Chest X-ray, PA view. Patient: 48 years old, sex F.
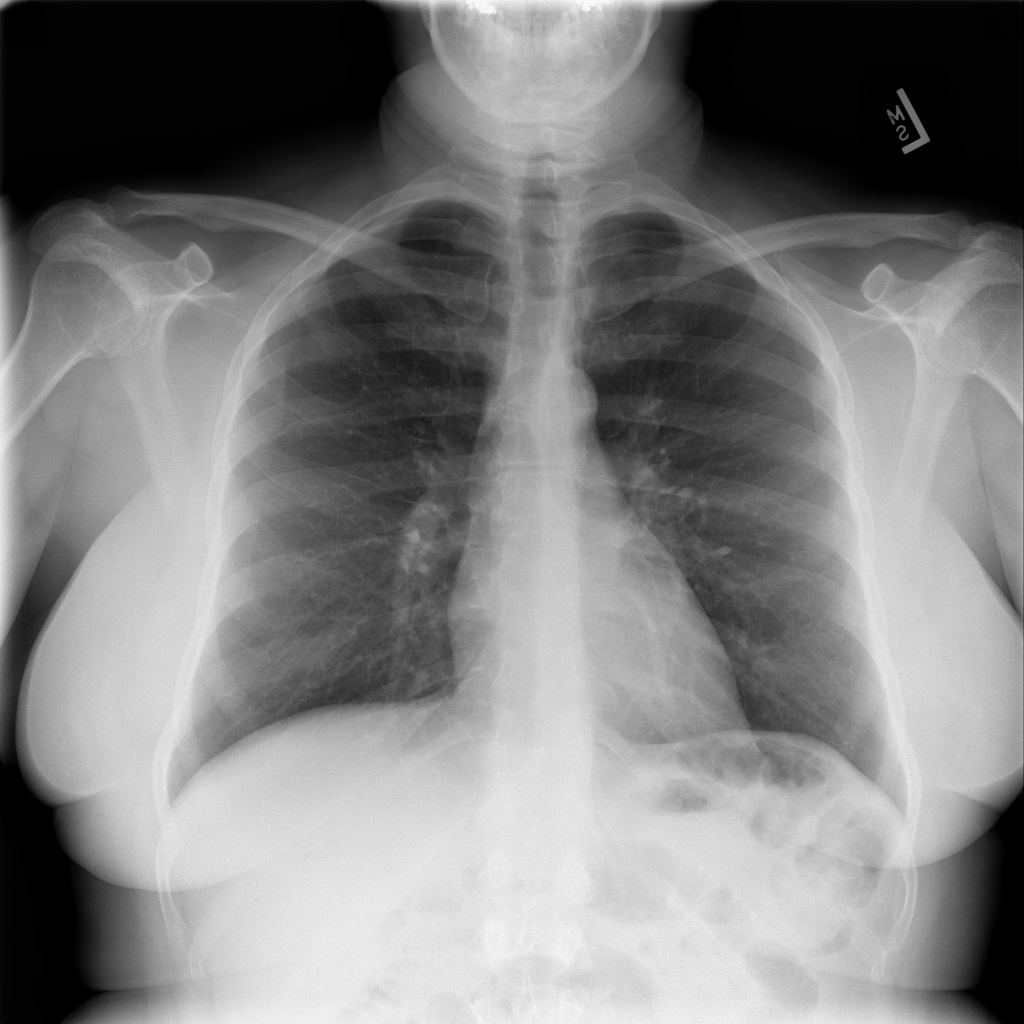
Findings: No Finding